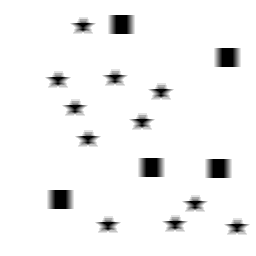
Squares: 5
Triangles: 0
Stars: 11
Total shapes: 16